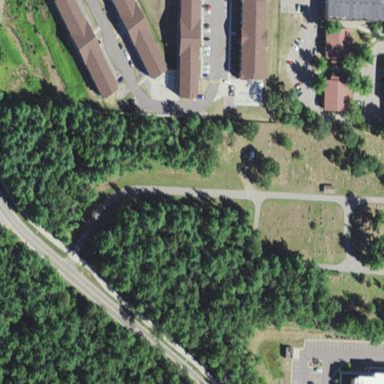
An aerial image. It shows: Cemetery.